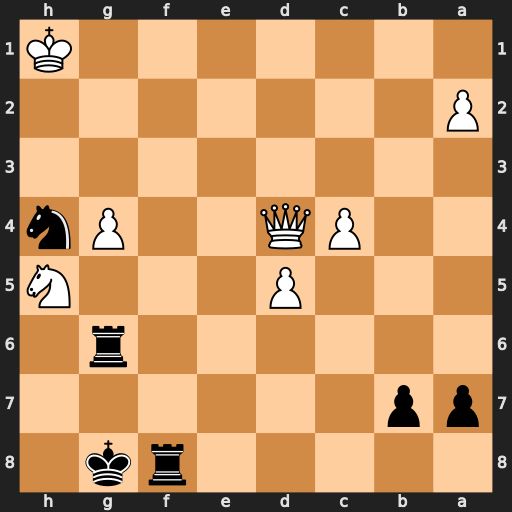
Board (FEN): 5rk1/pp6/6r1/3P3N/2PQ2Pn/8/P7/7K
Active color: b
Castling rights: -
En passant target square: -
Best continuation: Rf1+ Kh2 Nf3+ Kg2 Nxd4